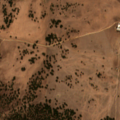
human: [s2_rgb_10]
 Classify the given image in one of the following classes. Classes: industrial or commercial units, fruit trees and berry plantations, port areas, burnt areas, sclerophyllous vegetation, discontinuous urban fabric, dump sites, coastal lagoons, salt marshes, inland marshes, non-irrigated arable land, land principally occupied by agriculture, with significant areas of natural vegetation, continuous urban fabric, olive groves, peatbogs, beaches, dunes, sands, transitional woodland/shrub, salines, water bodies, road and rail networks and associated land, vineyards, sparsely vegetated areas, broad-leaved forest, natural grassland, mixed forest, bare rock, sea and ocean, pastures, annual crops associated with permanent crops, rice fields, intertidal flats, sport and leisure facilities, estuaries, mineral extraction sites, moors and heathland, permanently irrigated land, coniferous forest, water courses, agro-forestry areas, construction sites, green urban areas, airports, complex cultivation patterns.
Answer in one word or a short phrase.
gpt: pastures, agro-forestry areas